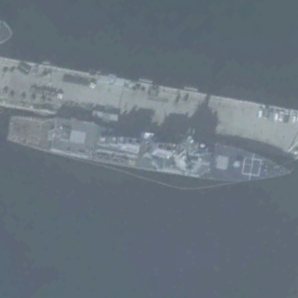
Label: destroyer